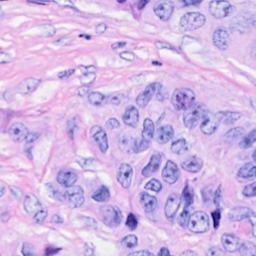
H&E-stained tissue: Breast